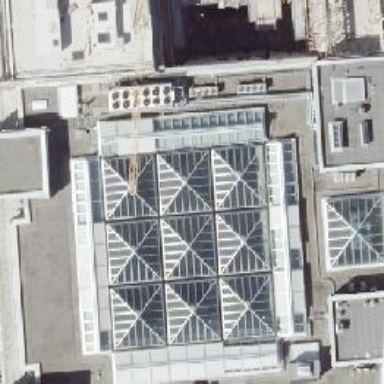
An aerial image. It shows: Roof made of glass.